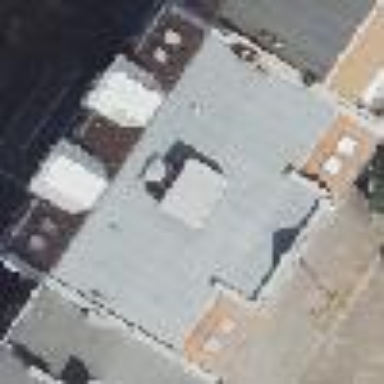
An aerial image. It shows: Building with saltbox-shaped roof. It consists of different parts.